Interaction volume radius: 10 \u00c5
Interaction volume height: 20 \u00c5
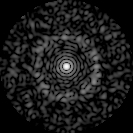
Disorder parameter: 0.8415